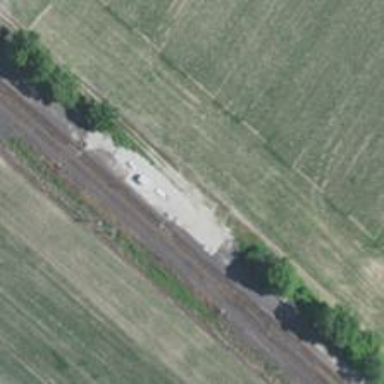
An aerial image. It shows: Railway crossover.